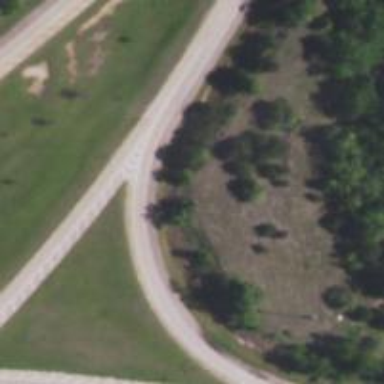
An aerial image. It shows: Primary link highway.